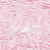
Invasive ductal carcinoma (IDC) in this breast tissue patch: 0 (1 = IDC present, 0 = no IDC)